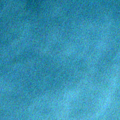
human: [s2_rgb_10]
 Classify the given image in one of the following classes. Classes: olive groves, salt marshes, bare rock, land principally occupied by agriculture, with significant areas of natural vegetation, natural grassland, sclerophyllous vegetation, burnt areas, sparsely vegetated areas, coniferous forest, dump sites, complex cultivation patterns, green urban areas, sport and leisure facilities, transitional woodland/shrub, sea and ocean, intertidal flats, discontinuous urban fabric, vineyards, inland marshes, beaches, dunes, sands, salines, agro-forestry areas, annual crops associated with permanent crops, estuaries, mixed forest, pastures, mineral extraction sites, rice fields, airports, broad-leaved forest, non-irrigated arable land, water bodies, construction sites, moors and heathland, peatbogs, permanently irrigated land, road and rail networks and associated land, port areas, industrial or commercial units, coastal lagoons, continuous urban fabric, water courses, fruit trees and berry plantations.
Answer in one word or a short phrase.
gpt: sea and ocean